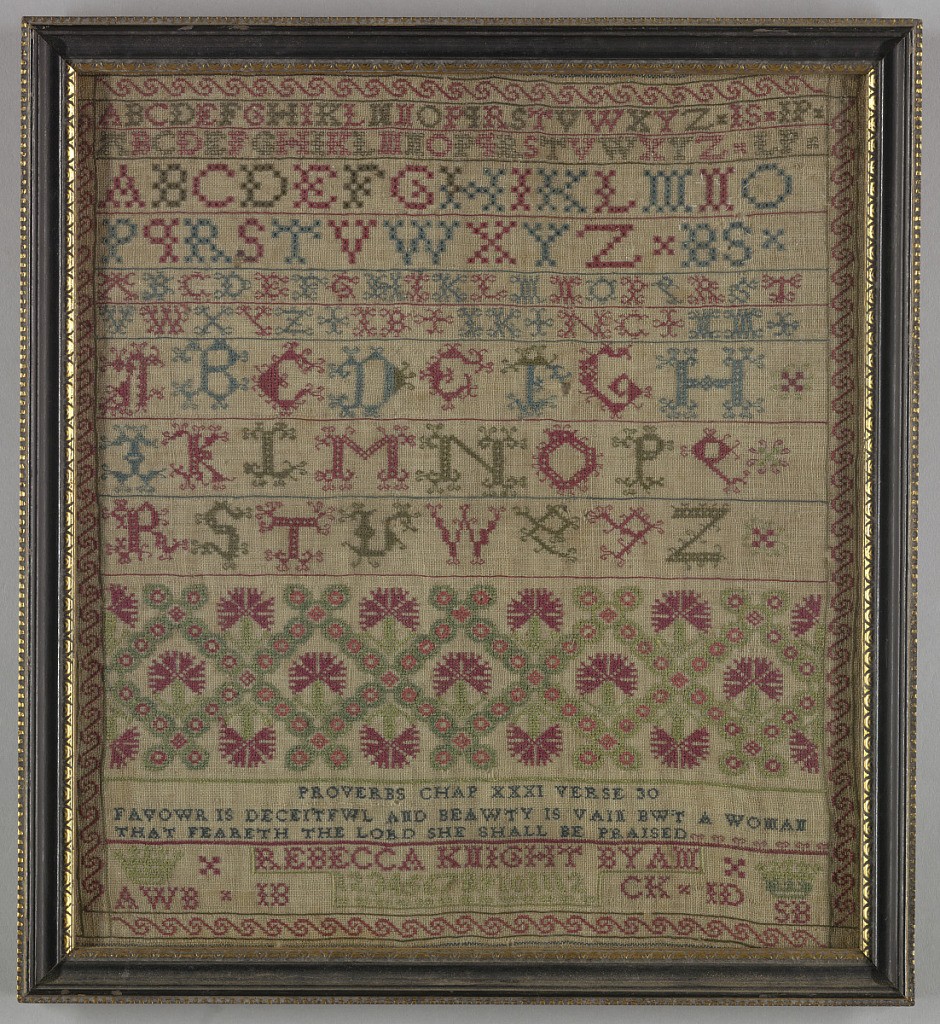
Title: Sampler
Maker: Rebecca Knight, Scottish
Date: ca. 1740
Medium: linen, silk. Technique: cross stitch embroidery.
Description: Horizontal bands of alphabets, pattern bands, a decorative border, and a verse from Proverbs worked in red, green and black silk on natural linen.